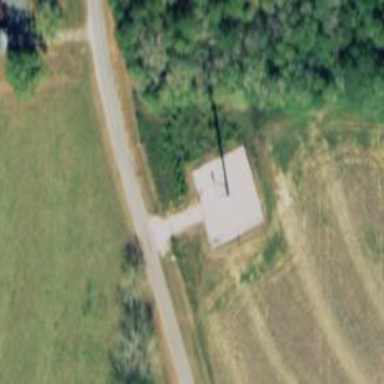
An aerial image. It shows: Man-made mast used for communication purposes.